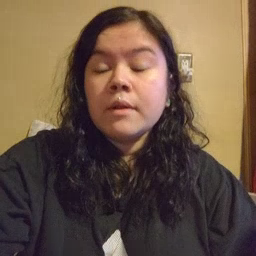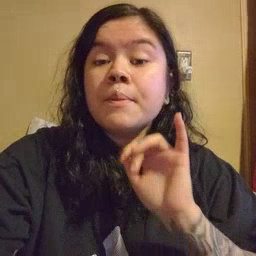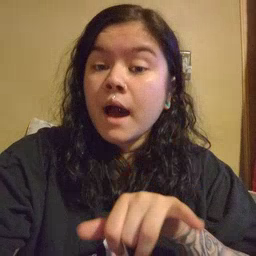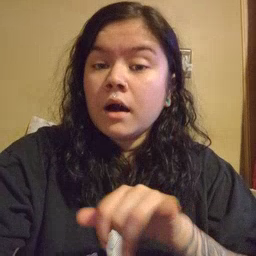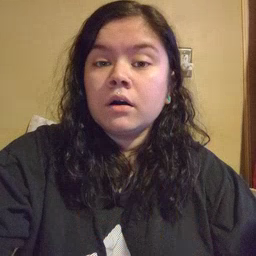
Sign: that